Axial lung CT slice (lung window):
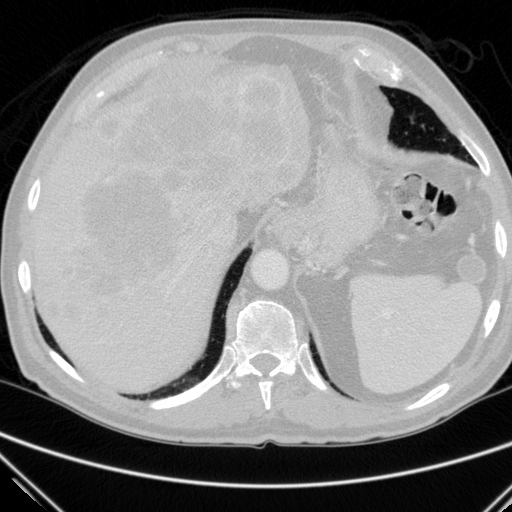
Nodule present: no